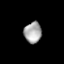
Tissue: lung
Cell type: Endothelial cells
Senescence score: 0.5402
Nuclear area (px): 356
Mean DAPI intensity: 168.449